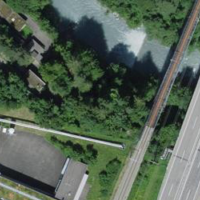
EUNIS habitat code: 57
Species observed at this site:
Chorthippus biguttulus
Podarcis muralis